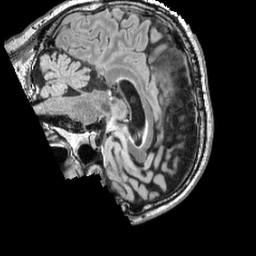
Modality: FLAIR
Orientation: sagittal
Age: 47
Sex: male
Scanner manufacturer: siemens
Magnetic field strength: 3 T
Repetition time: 5 s
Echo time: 0.387 s